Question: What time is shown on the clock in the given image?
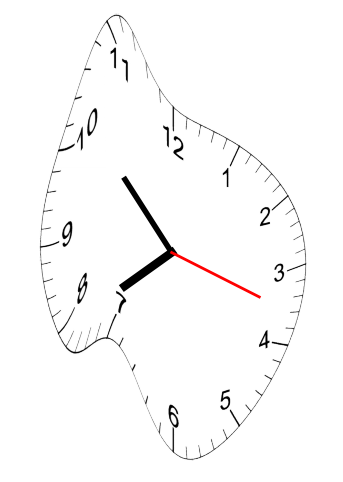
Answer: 07:52:18